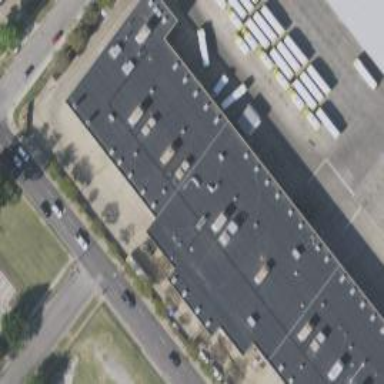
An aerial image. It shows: Car repair building.